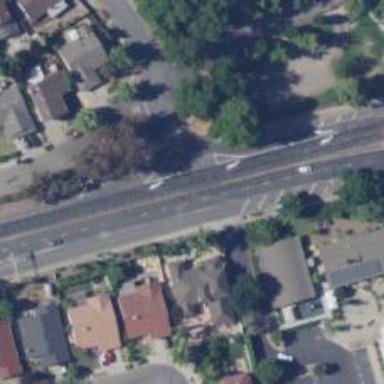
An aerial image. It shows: Residential road with asphalt surface. Sidewalk is present on the left side.